Question: Below is code I'm using to display a scatter diagram :
'''
xx = c('test1' , 'test2' , 'test3')
yy = c(6 , 7 , 8)
df <- data.frame(xx , yy)
ggplot(df, aes(x=xx, y=yy)) + geom_point(alpha = .01) + theme_bw()
'''
Why are the values of the scatter diagram not being displayed ?
Here is the output :

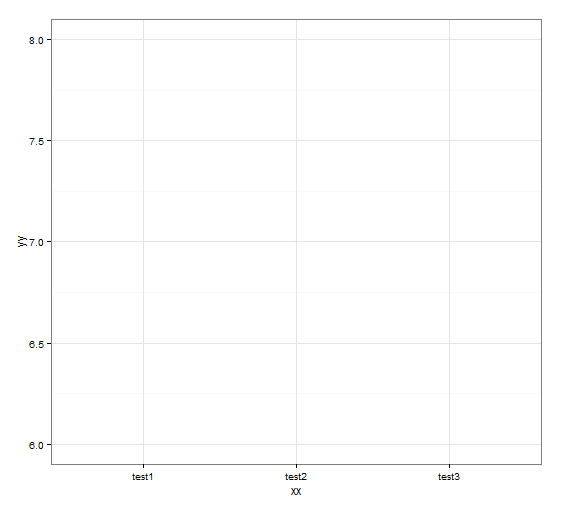
Answer: The alpha parameter alters transparency. Increase alpha to see the points.